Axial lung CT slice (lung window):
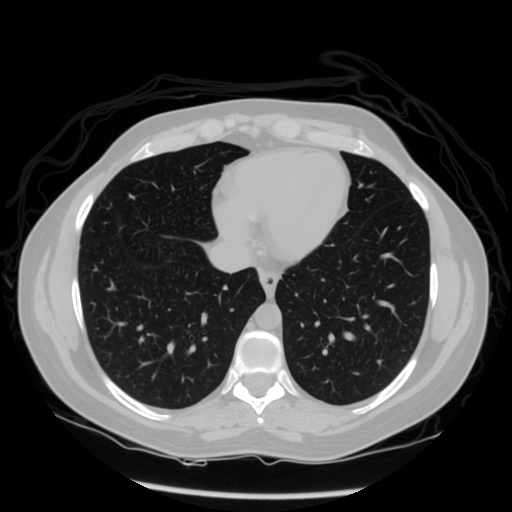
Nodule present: no